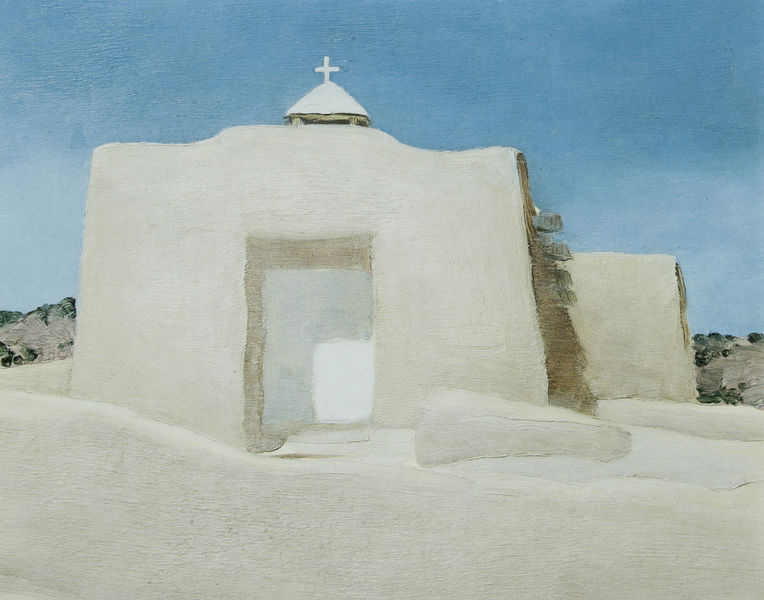
Titel: Kirche von Hernandez, New Mexico
Künstler: Georgia O'Keeffe
Standort: Yale
Institution: Yale University Art Gallery
Schlagwörter: blau, gemälde, himmel, schatten, weiß, landschaft, ocker, sand, grau, hell, laterne, licht, schwarz, tür, dach, gebäude, haus, schnee, beige, malerei, stein, steine, horizont, kirche, sonne, turm, sommer, heiß, trocken, creme, hitze, wüste, giebel, mauer, winter, stille, tor, foto, eingang, zugang, ruine, gemalt, kreuz, orient, religion, starnd, beten, putz, griechenland, tempel, block, gemölde, bege, orthodox, versetzt, russisch orthodox, sandig, steril